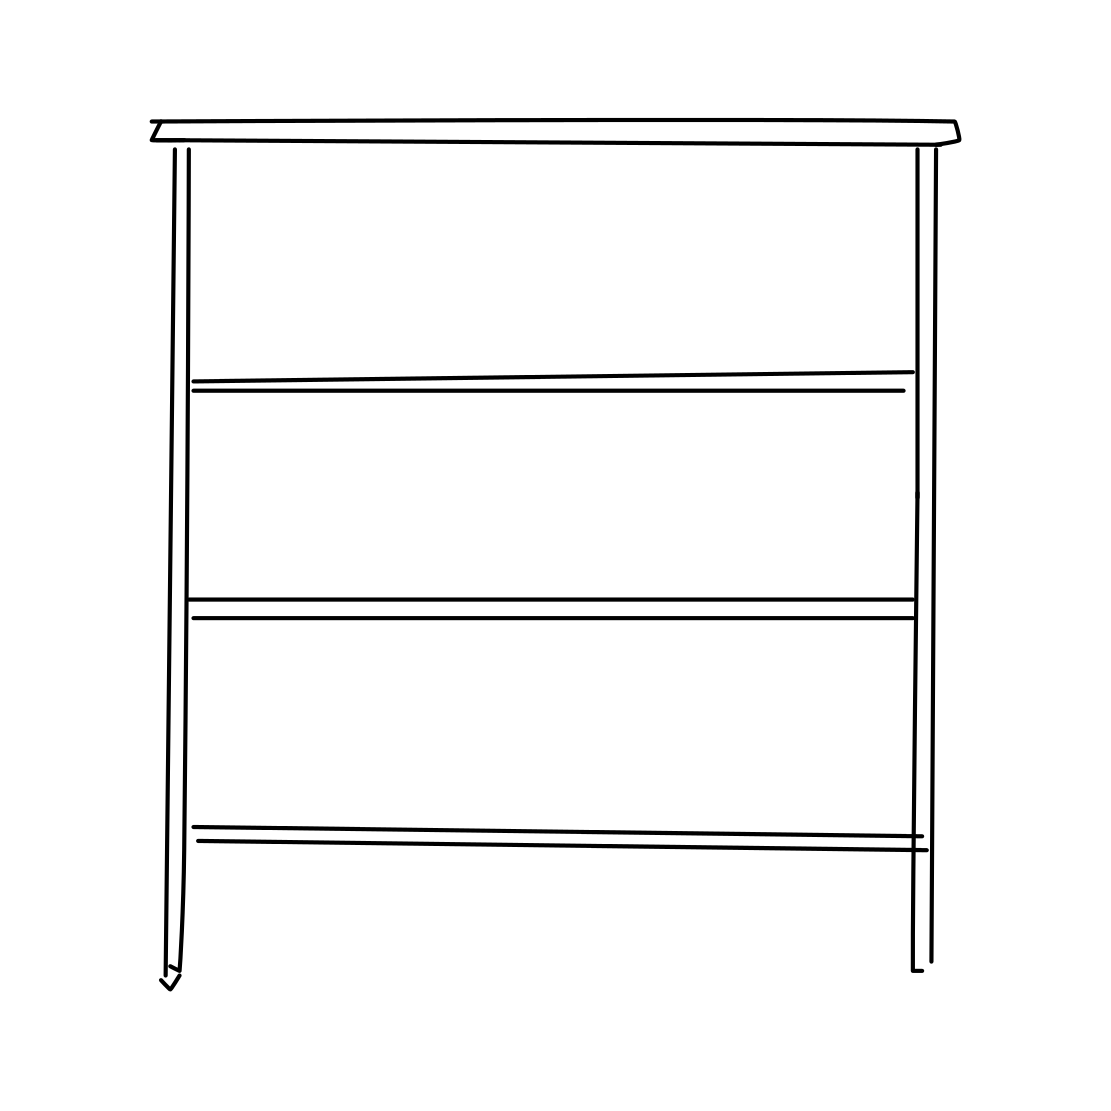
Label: bookshelf